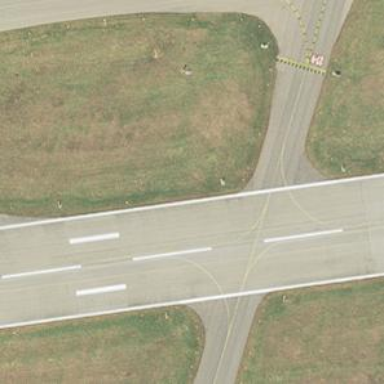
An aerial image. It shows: Image of taxiway at airport.